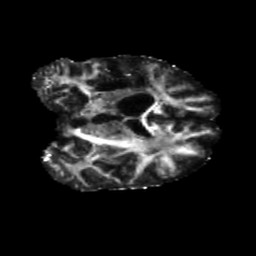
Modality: FA
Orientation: coronal
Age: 42
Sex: male
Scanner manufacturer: siemens
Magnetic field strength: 3 T
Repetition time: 5.47 s
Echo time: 0.0854 s